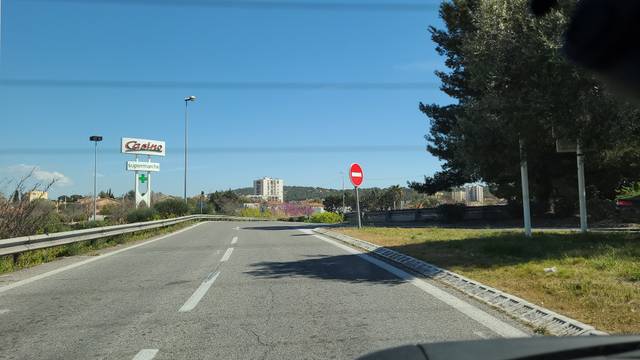
Region: France
Coordinates: 43.133, 5.982